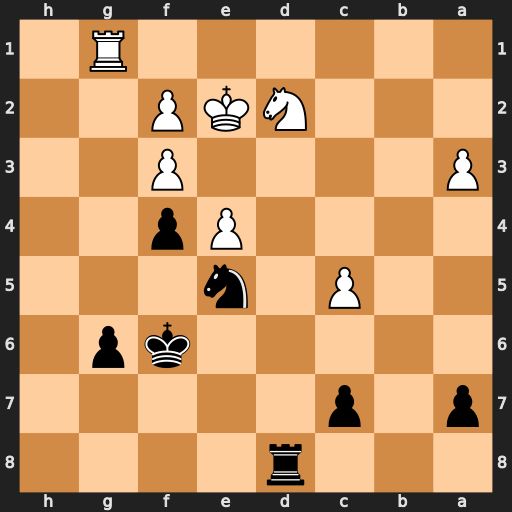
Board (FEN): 3r4/p1p5/5kp1/2P1n3/4Pp2/P4P2/3NKP2/6R1
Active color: b
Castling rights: -
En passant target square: -
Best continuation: Rxd2+ Kxd2 Nxf3+ Ke2 Nxg1+